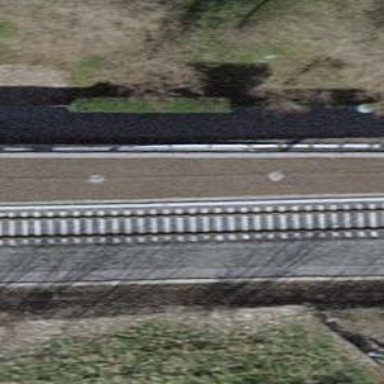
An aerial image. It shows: Single railway track with electrified contact line.